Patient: sex M, age 49
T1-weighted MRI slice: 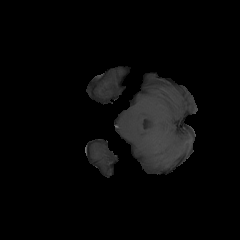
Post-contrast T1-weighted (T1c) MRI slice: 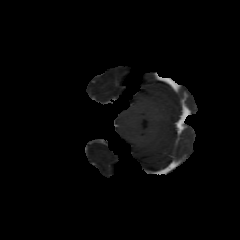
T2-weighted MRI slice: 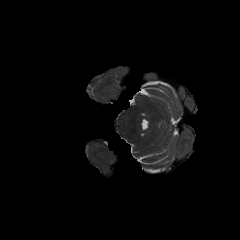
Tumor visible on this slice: no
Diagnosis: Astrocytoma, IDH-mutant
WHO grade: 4